Question: I'm trying to get containers for my app settings and files and i found this code in Microsoft Website
'''
Windows.Storage.ApplicationDataContainer localSettings = Windows.Storage.ApplicationData.Current.LocalSettings;
Windows.Storage.ApplicationDataContainer localFolder = Windows.Storage.ApplicationData.Current.LocalFolder;
'''
but when i paste it to my code it give me an Error

anyone know what is the error ? how can i solve it ?
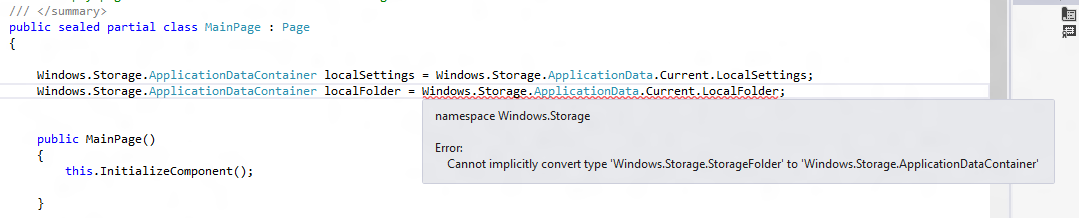
Answer: LocalFolder isn't a storage container, its a storage folder. Wouldn't something like this work better?
Windows.Storage.ApplicationDataContainer localSettings = Windows.Storage.ApplicationData.Current.LocalSettings;
Windows.Storage.StorageFolder localFolder = Windows.Storage.ApplicationData.Current.LocalFolder;